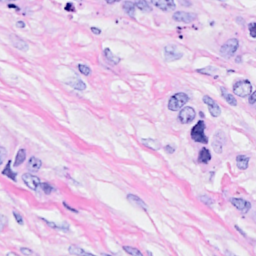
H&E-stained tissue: Breast